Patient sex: M
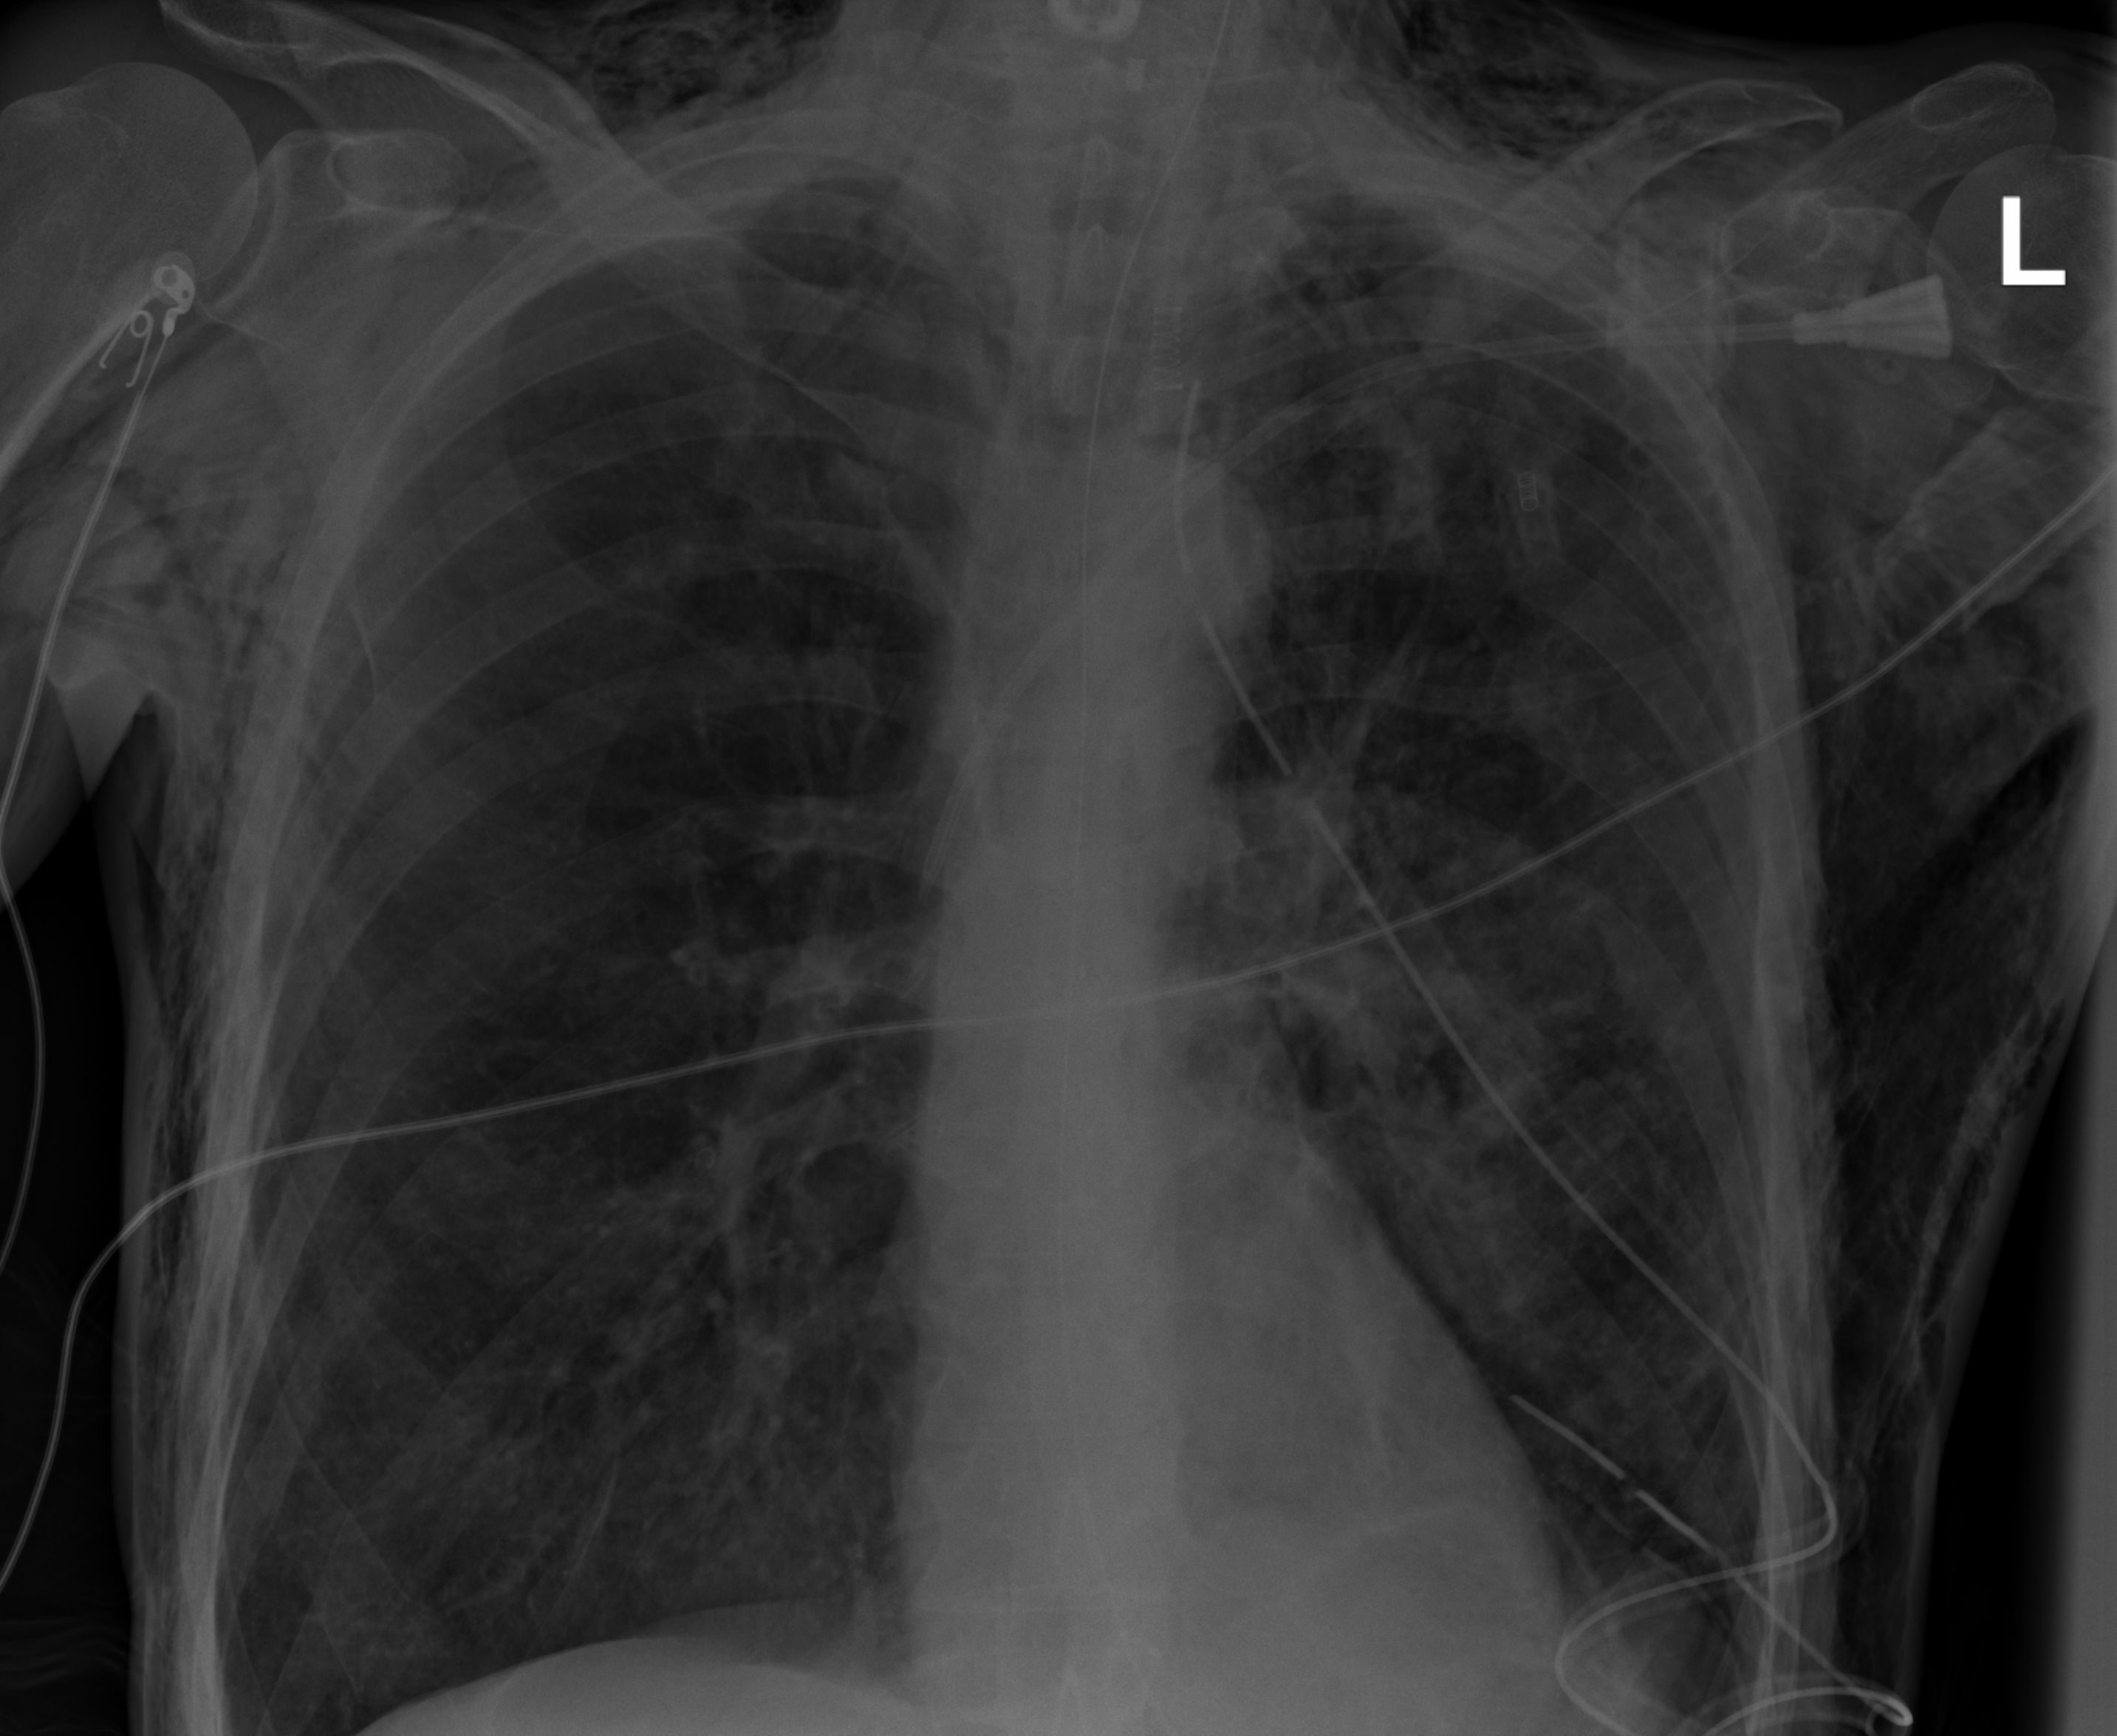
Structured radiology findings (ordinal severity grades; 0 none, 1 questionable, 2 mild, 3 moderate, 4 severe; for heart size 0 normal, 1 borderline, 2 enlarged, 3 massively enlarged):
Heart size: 0
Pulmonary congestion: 0
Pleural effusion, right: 0
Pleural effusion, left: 0
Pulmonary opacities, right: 0
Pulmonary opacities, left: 0
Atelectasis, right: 0
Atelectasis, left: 2